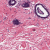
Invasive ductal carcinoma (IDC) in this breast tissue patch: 0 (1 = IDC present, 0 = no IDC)